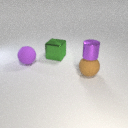
large purple rubber sphere behind large brown rubber sphere